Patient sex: M
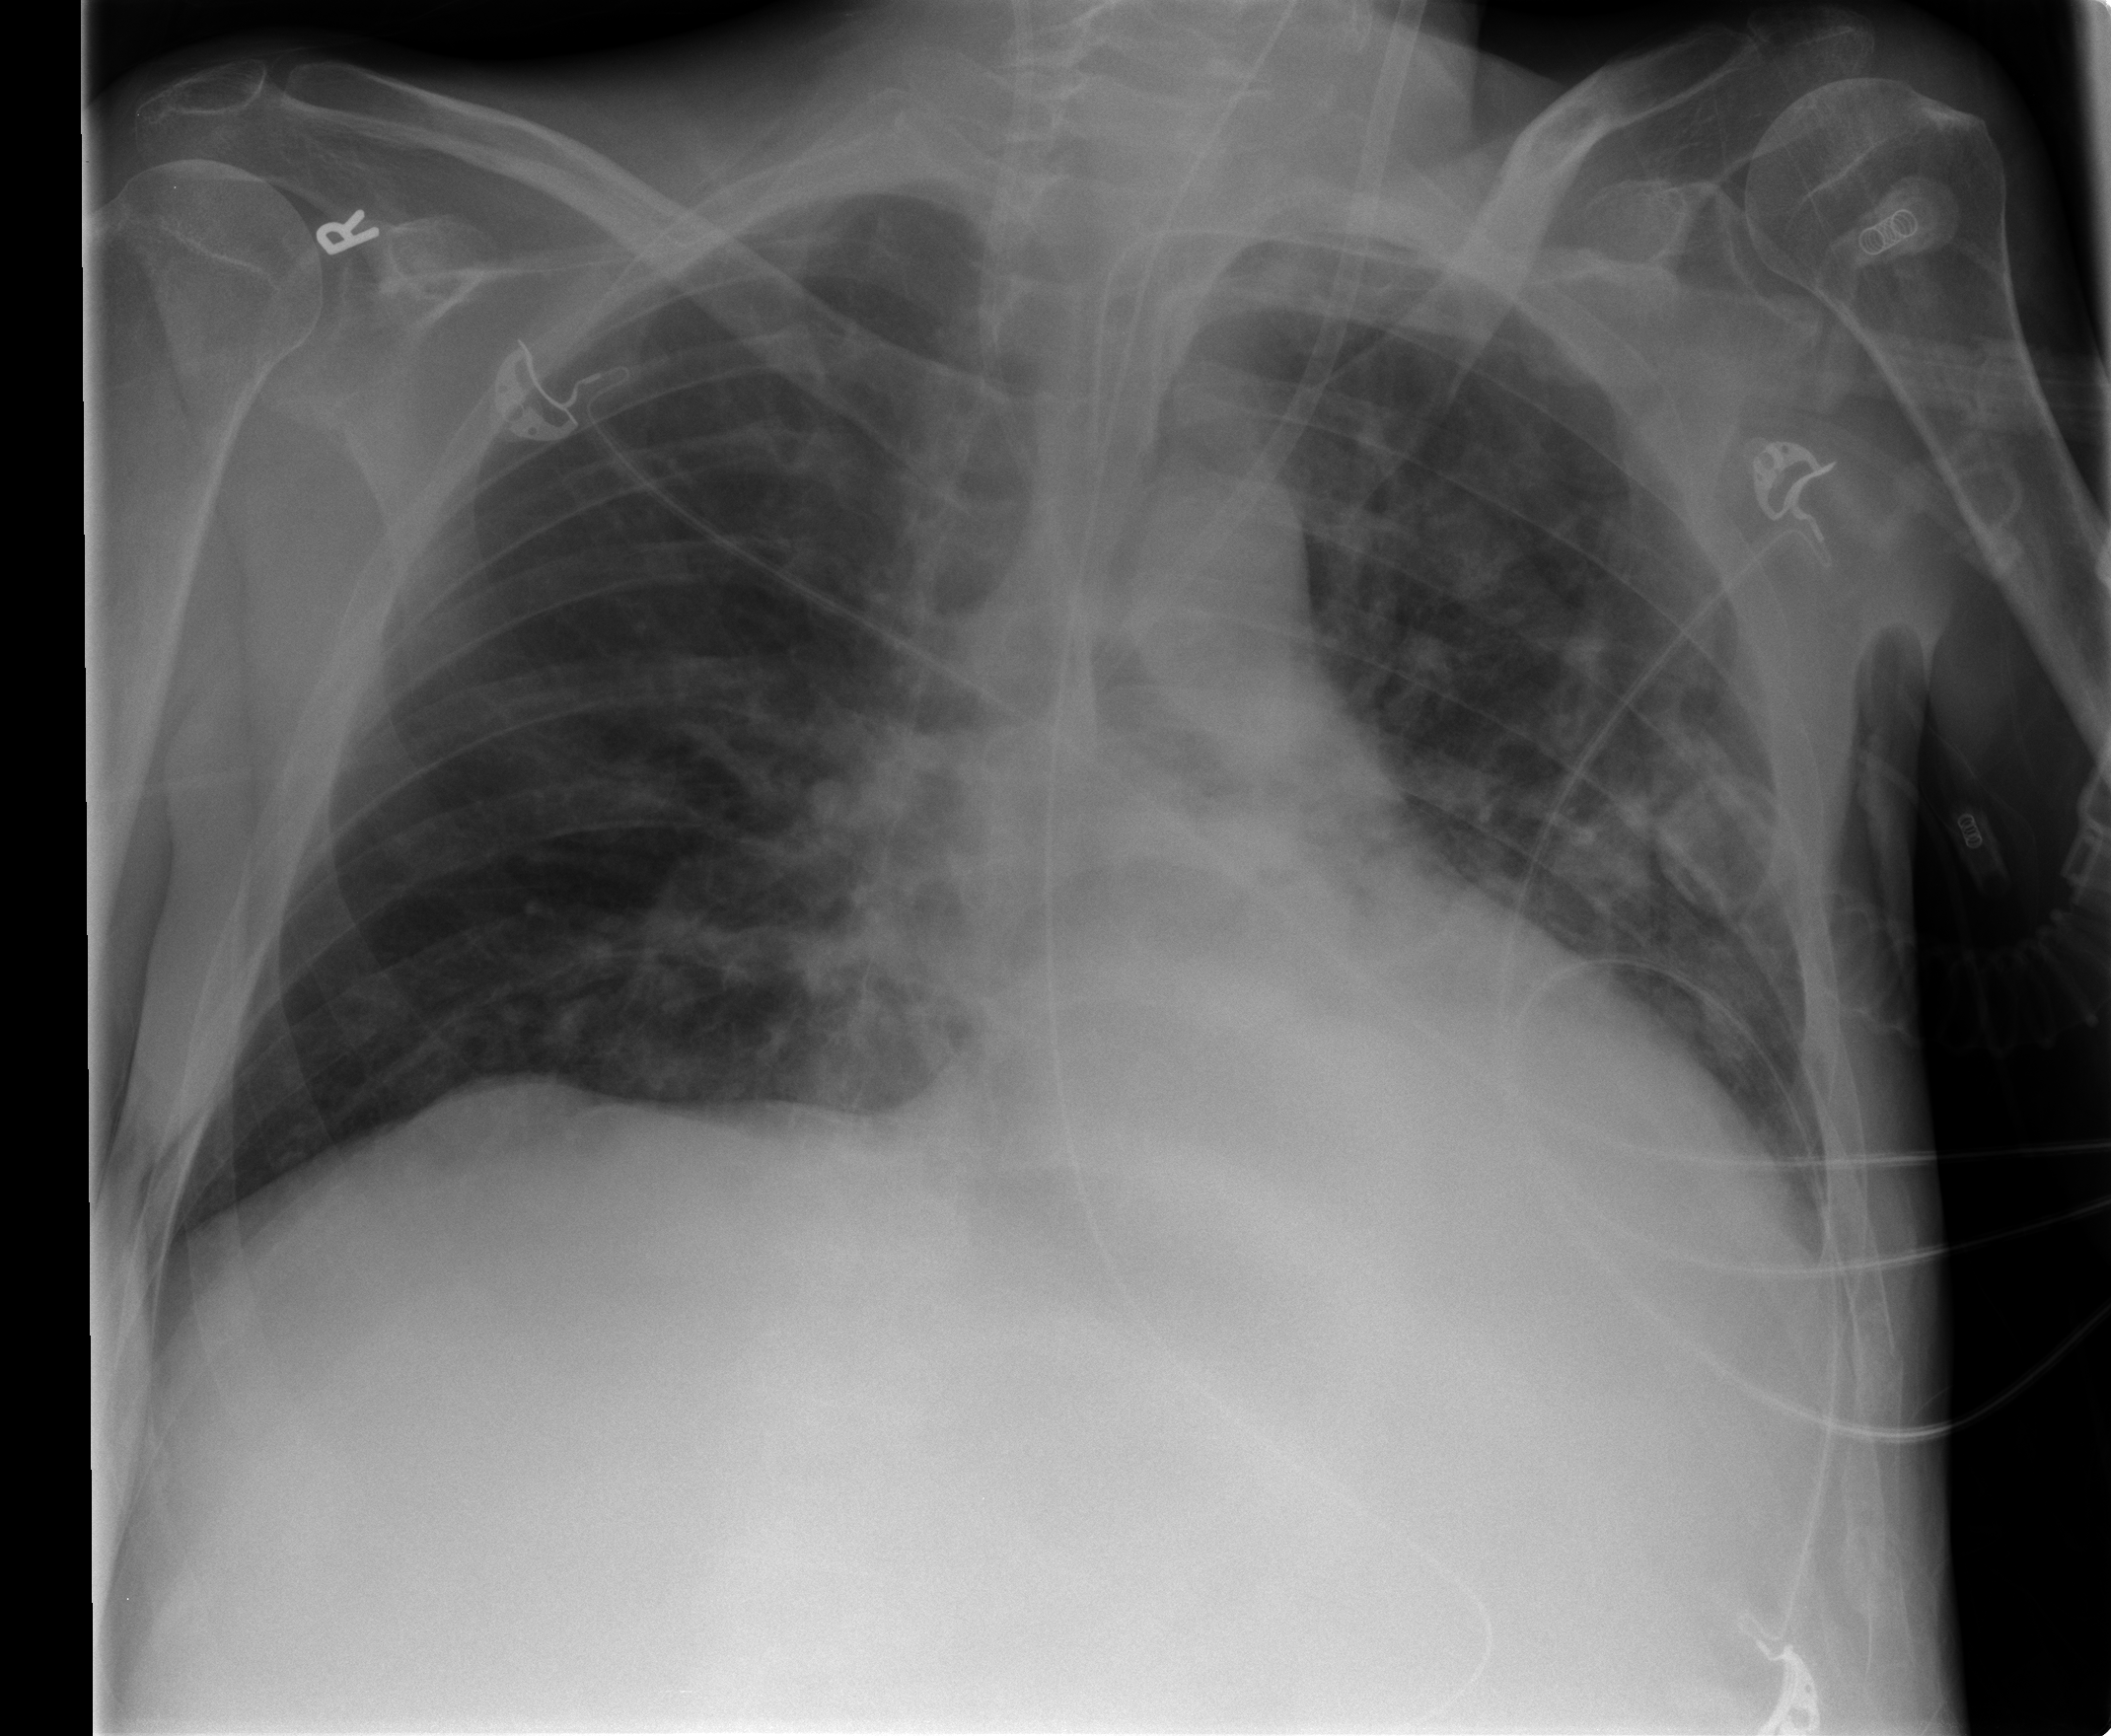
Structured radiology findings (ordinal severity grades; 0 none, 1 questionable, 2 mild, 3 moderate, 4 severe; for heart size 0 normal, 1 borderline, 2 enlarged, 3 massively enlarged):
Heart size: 0
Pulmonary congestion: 0
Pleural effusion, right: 0
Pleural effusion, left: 0
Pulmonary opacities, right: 0
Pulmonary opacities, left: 2
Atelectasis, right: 0
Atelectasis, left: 0